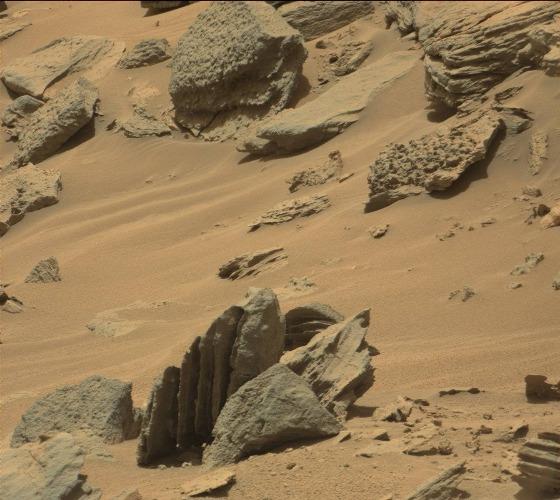
Terrain classes present: Bedrock, Gravel / Sand / Soil, Rock